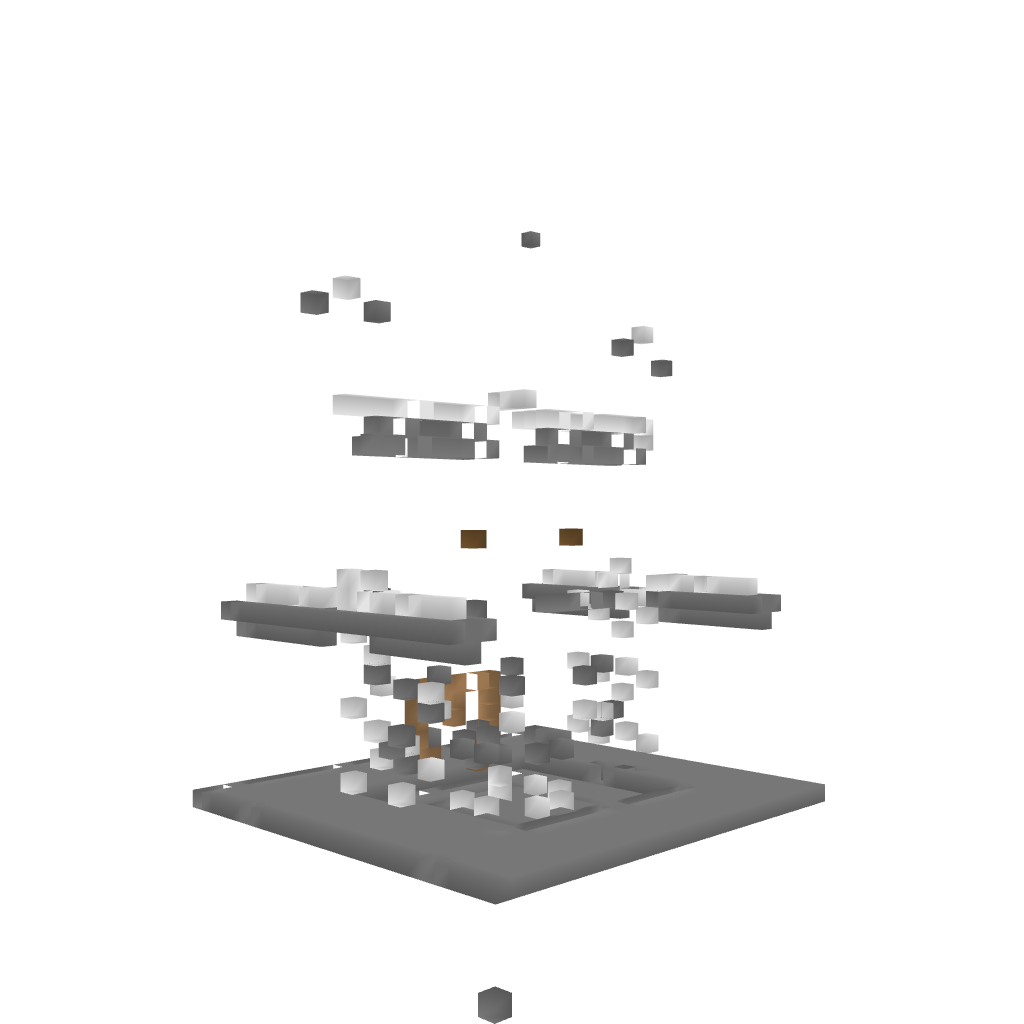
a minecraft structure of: A Majestic Towerbad low quality